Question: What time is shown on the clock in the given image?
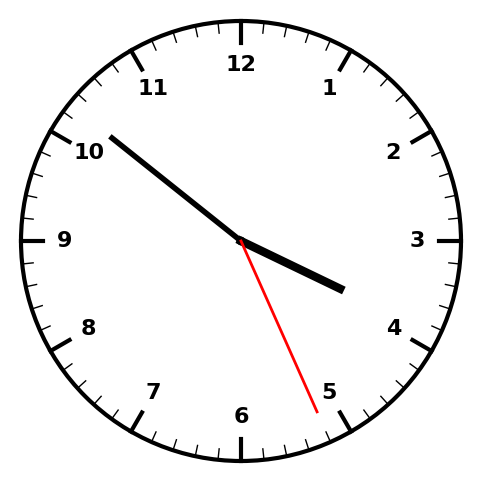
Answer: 03:51:26